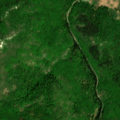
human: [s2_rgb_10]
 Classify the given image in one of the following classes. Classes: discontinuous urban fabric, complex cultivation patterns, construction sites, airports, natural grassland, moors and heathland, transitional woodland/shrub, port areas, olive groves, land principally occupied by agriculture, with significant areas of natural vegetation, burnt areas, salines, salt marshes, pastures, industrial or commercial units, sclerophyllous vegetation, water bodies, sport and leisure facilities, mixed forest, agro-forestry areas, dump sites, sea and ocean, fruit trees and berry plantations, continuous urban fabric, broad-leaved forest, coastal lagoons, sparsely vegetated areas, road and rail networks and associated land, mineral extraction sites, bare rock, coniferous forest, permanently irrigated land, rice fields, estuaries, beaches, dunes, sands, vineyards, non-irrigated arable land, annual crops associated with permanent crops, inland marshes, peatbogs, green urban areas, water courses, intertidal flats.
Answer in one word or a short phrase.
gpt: pastures, broad-leaved forest, mixed forest, natural grassland